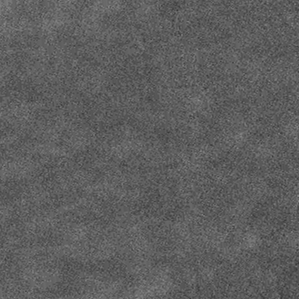
Label: frost